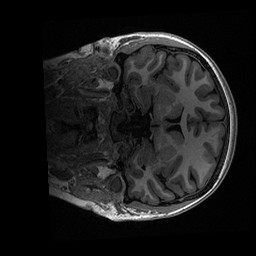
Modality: T1w
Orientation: coronal
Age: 19
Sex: female
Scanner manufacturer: ge
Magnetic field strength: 3 T
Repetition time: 0.006952 s
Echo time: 0.00292 s